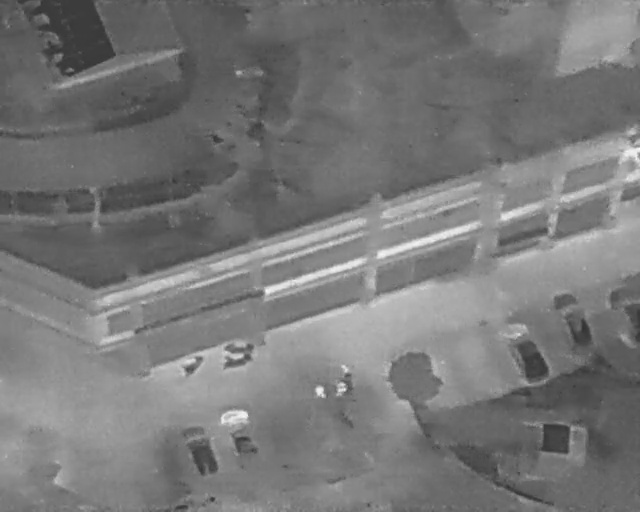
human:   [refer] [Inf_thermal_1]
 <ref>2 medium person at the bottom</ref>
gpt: <box>[[48, 75, 51, 77, 2], [51, 74, 54, 77, 2]]</box>

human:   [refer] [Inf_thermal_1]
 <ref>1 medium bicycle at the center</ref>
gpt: <box>[[36, 64, 38, 70, 2]]</box>

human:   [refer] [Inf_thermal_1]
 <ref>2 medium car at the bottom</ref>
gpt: <box>[[32, 81, 42, 88, 158], [26, 85, 36, 91, 158]]</box>

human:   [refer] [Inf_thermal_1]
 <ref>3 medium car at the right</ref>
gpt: <box>[[91, 58, 102, 64, 2], [84, 59, 95, 66, 155], [76, 65, 87, 72, 155]]</box>